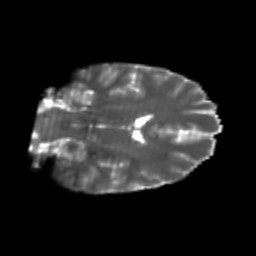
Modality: T2w
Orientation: coronal
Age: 26
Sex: male
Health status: healthy
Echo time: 0.074 s